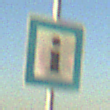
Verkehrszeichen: Informationsstelle
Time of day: SunriseSunset
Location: Outdoor (Nature)
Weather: Clear
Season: NotSpecified
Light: Natural